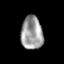
Tissue: lung
Cell type: Endothelial cells
Senescence score: 0.6185
Nuclear area (px): 711
Mean DAPI intensity: 156.551